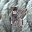
Label: 8